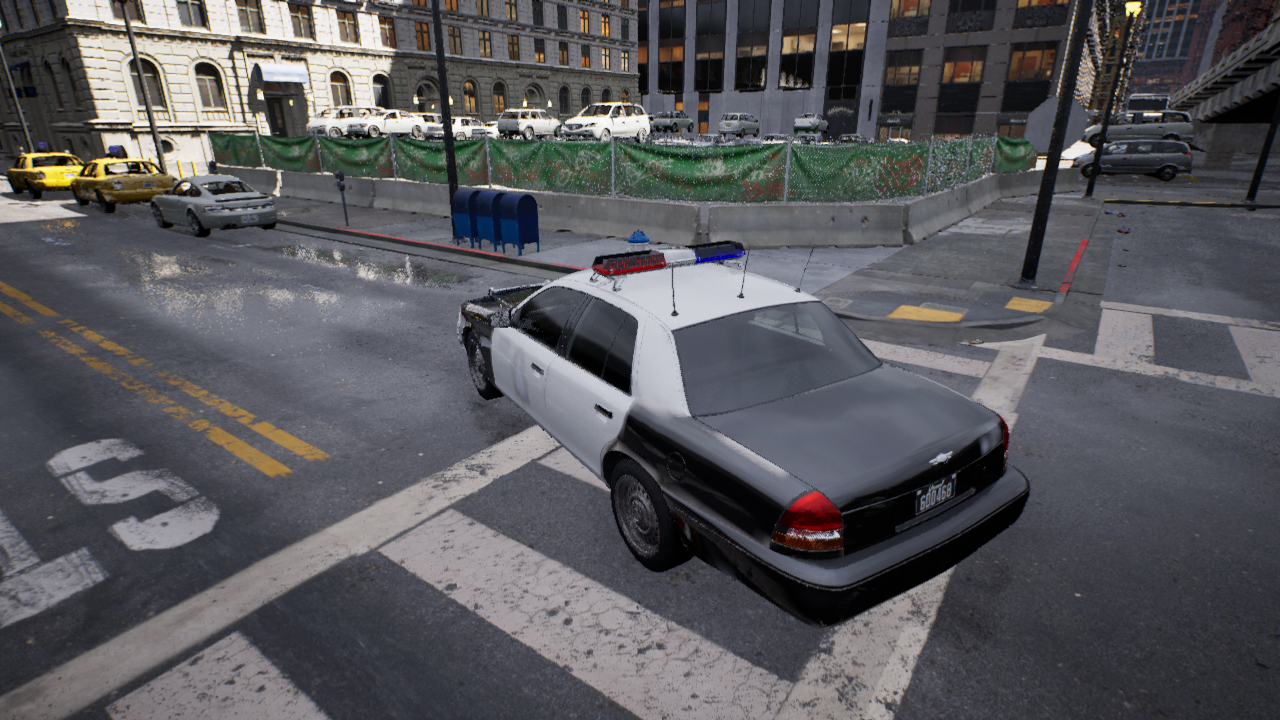
Venue: intersection
Lighting: clear day
Vehicle rig: sedan